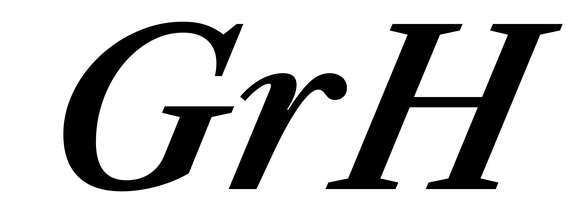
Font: LibreCaslonText-Italic_SemiBold_Italic